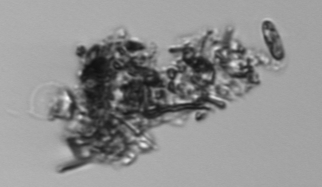
Label: Thalassiosira_TAG_external_detritus